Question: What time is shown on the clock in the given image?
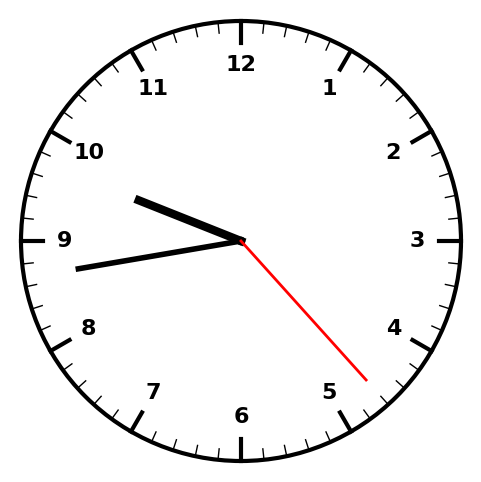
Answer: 09:43:23